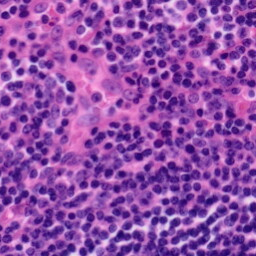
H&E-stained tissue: Tonsil